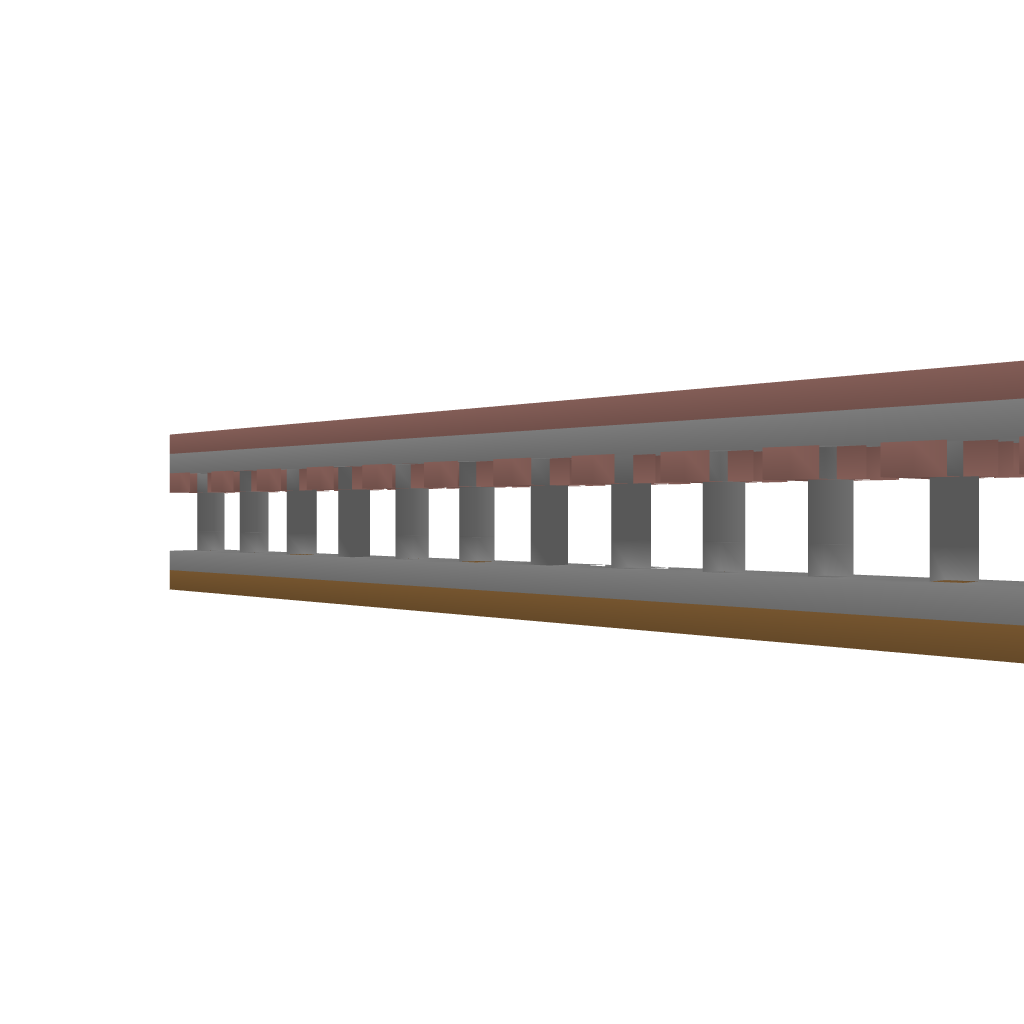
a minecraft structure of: Simple Minecart Bridge #1 Straight Rail good quality